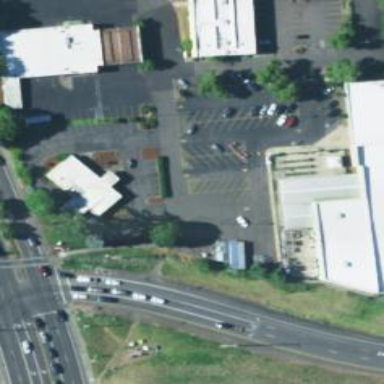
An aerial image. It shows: Parking space is available.